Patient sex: F
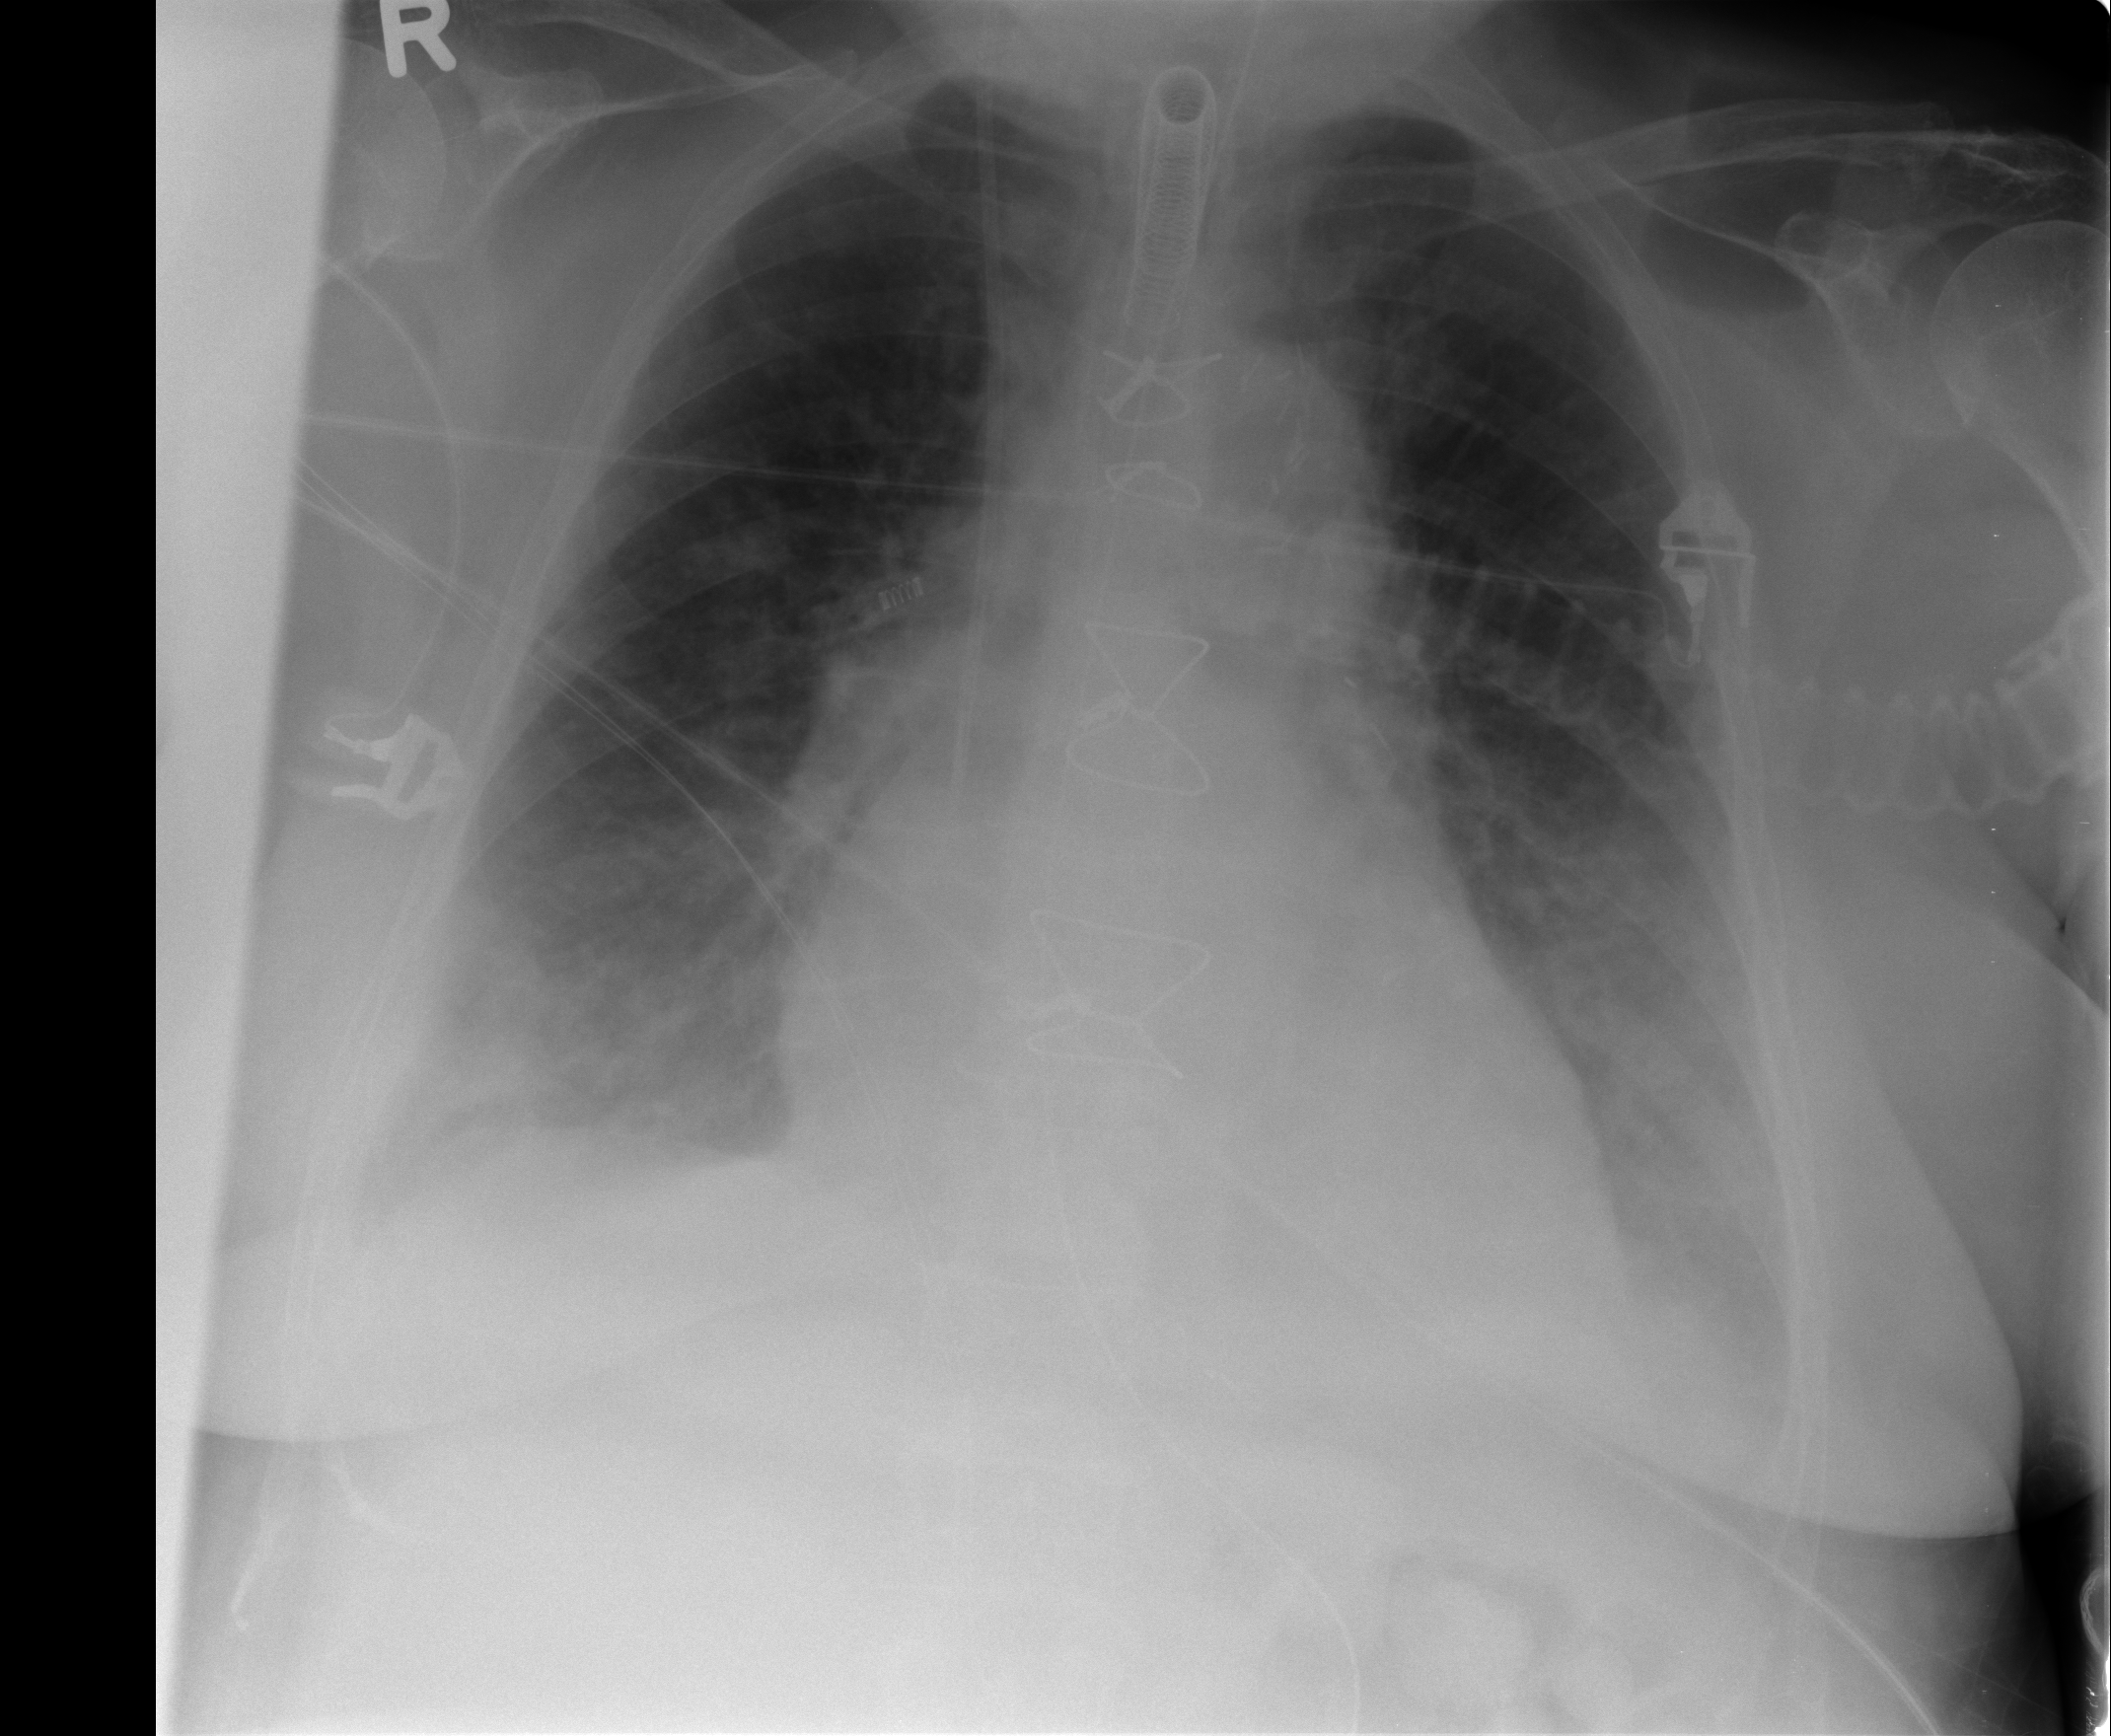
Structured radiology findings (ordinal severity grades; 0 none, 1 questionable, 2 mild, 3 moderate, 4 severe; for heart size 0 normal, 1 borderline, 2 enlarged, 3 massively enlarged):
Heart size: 2
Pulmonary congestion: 1
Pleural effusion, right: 2
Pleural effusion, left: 2
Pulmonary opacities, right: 1
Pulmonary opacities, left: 0
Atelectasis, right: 2
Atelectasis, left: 2